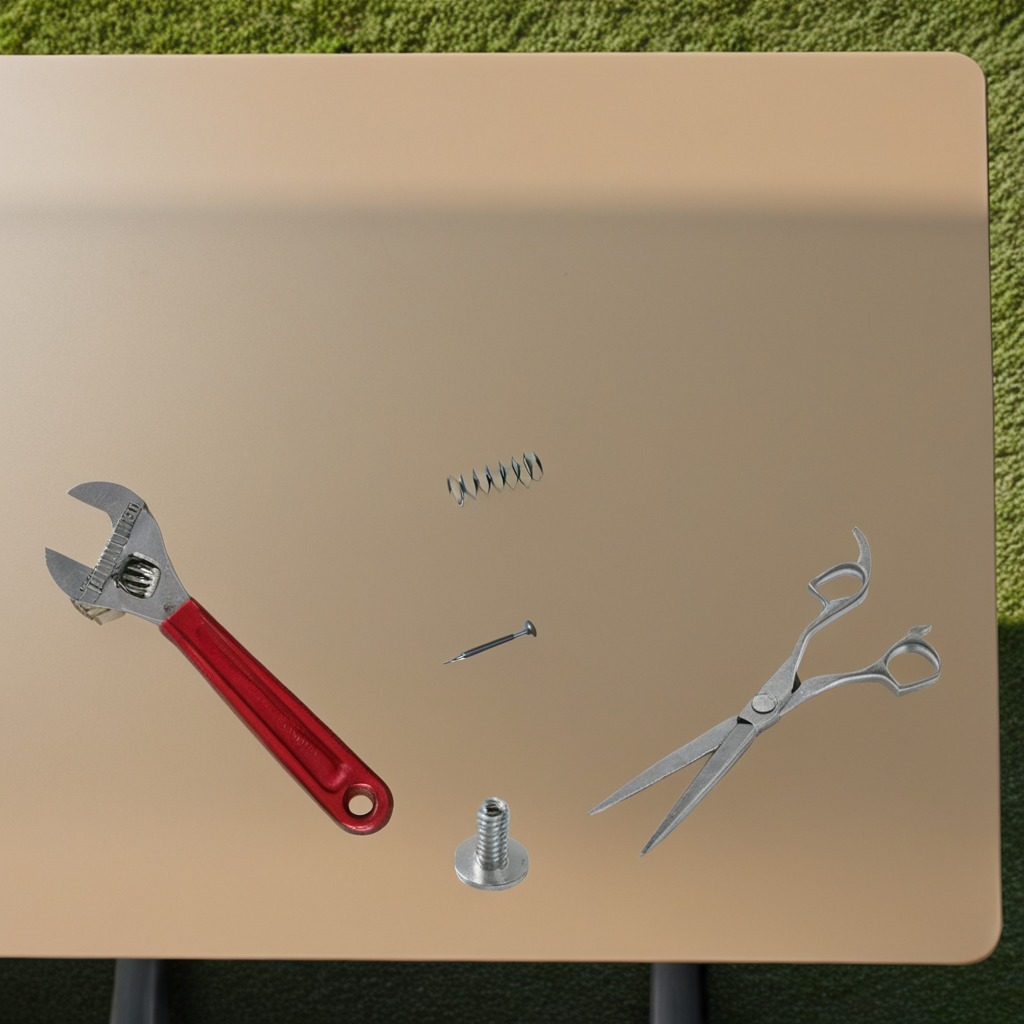
A metal machine screw, an iron nail, a coiled metal spring, a pair of scissors, and a wrench are lying on the utility table.